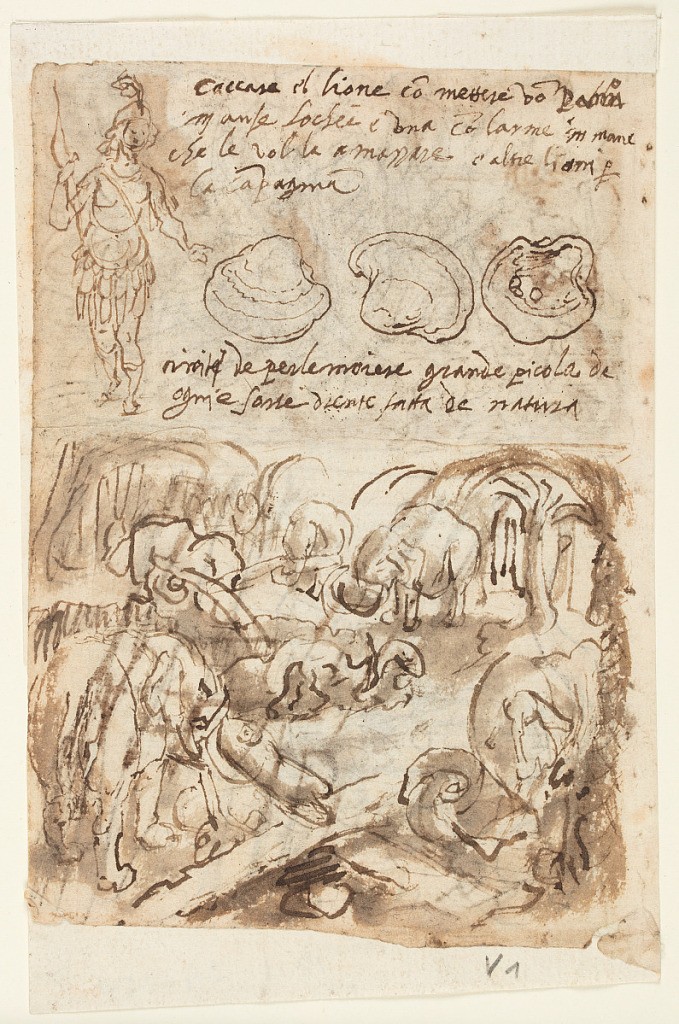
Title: Standing figure,Oyster Shells [above]; Elephants Helping Each Other Out of a Trap [below]
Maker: Jan van der Straet, called Stradanus, Flemish, 1523–1605
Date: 1596 or before
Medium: Recto: pen and brown ink, brush and brown wash over black chalk on laid paper Verso: pen and brush and brown ink over black chalk, with corrections by the artist in white opaque paint, on laid paper
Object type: Drawing
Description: Recto, above: A male figure in armor holding a bow; oyster shells; Italian inscription.
Recto, below: Elephants carry logs with their trunks, stacking them in piles.
Verso, above: Men use spears to push snakes into burning brush.
Verso, below: Italian inscription, rough sketch of a rearing snake or dragon.